Question:
I developed above form , to update MySQL database table 'employeeinfo'. Form also shows a J Table with current data in the database table 'employeeinfo'.
I coded to select J table row and get those in for to relevant text fields in the form.
But, I'm having trouble with updating the MySQL database by editing selected employees....**when I edit the text fields and hit update , database or the Jtable isn't updating **
Database do not updating and J table isn't refreshing..(may be because of database table isn't updating)
Update button ActionPerformed;
'''
private void update_btnActionPerformed(java.awt.event.ActionEvent evt) {
try{
String val1 =txt_id.getText();
String val2 =txt_name.getText();
String val3 =txt_sname.getText();
String val4 =((JTextField)bday_chooser.getDateEditor().getUiComponent()).getText();
String val5 =((JTextField)wday_chooser.getDateEditor().getUiComponent()).getText();
String sql = "update employeeinfo set EmployeeID='"+val1+"',Name='"+val2+"',Surname='"+val3+"', BirthDate='"+val4+"',WorkStartedDate='"+val5+"' where EmployeeID='"+val1+"' ";
pst=conn.prepareStatement(sql);
pst.execute();
JOptionPane.showMessageDialog(null, "User Data Updated...");
}catch(Exception e){
JOptionPane.showMessageDialog(null, e);
}
updateTable();
}
'''
updateTable Method;
'''
private void updateTable(){
try {
String sql = "SELECT * FROM employeeinfo";
pst=conn.prepareStatement(sql);
rs=pst.executeQuery();
table_empinfo.setModel(DbUtils.resultSetToTableModel(rs));
} catch (Exception ex) {
JOptionPane.showMessageDialog(null, "Error : "+ex);
}
}
'''
I changed coding as follows;Then It worked;
defined a variable:'String tableClick = (table_empinfo.getModel().getValueAt(row,0).toString());'and'String sql = "update employeeinfo set EmployeeID='"+val1+"',Name='"+val2+"',Surname='"+val3+"', BirthDate='"+val4+"',WorkStartedDate='"+val5+"' where EmployeeID='"+tableClick+"' ";'
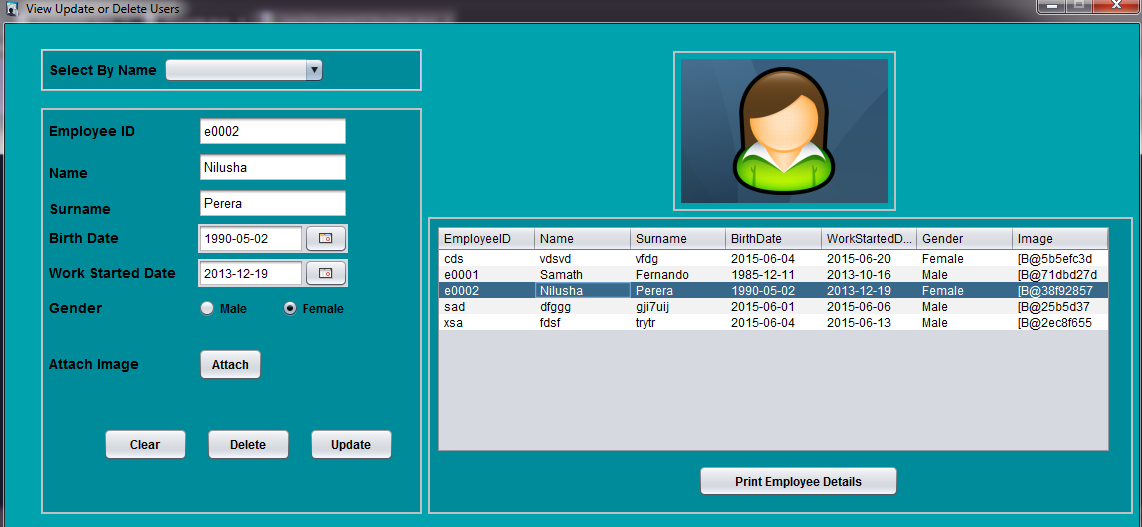
Answer: '''
String tableClick = (table_empinfo.getModel().getValueAt(row,0).toString());
'''
Added above variable and changed the code as follows;
'''
String sql = "update employeeinfo set EmployeeID='"+val1+"',Name='"+val2+"',Surname='"+val3+"', BirthDate='"+val4+"',WorkStartedDate='"+val5+"' where EmployeeID='"+tableClick+"' ";
'''